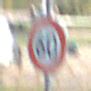
Verkehrszeichen: Geschwindigkeit60
Umgebung: Outdoor, Special
Tageszeit: MorningAfternoon
Wetter: Clear
Licht: Natural
Jahreszeit: NotSpecified
Kontrast: HighContrast